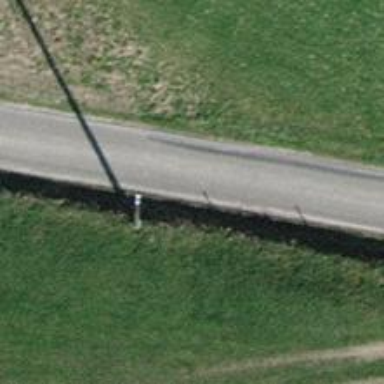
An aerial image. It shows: Power pole.